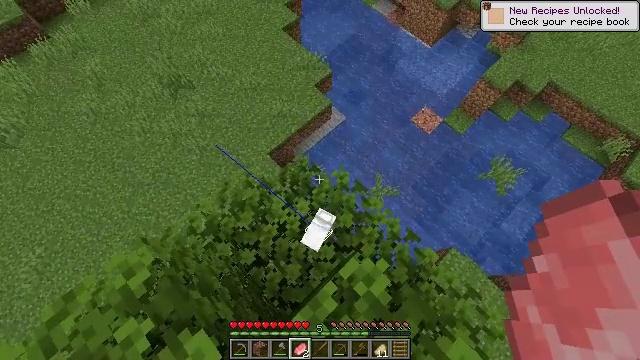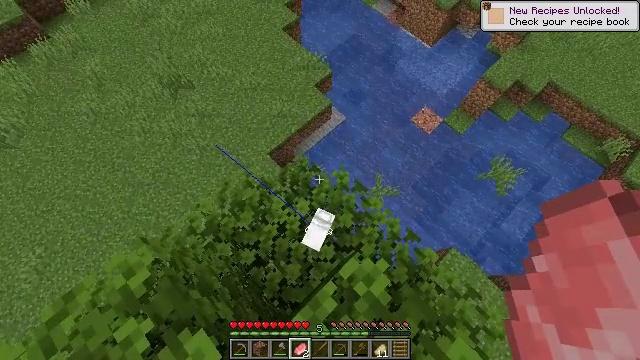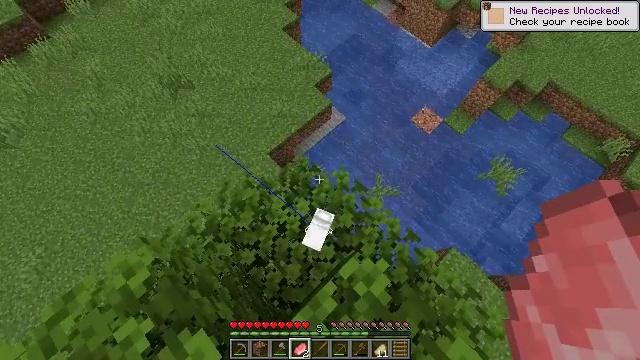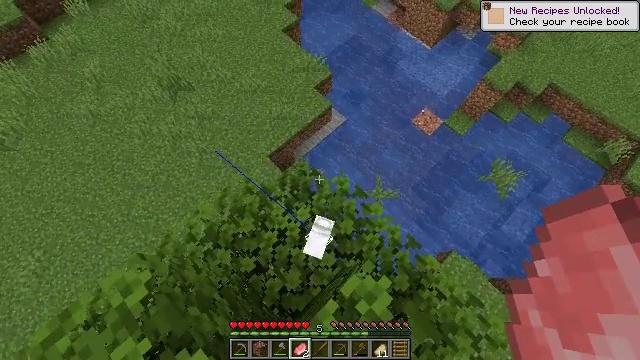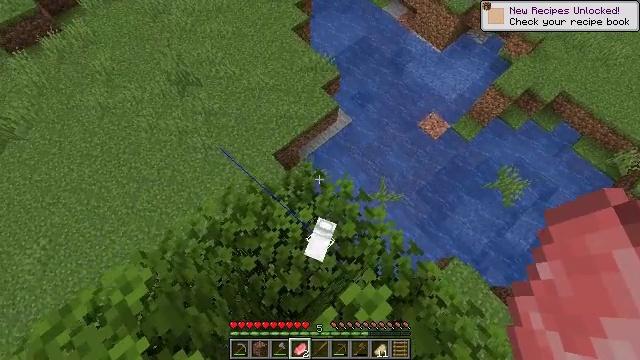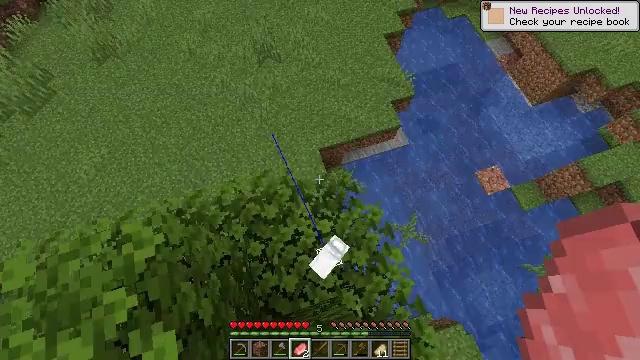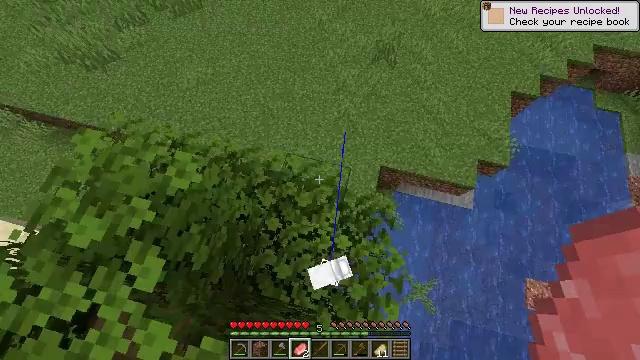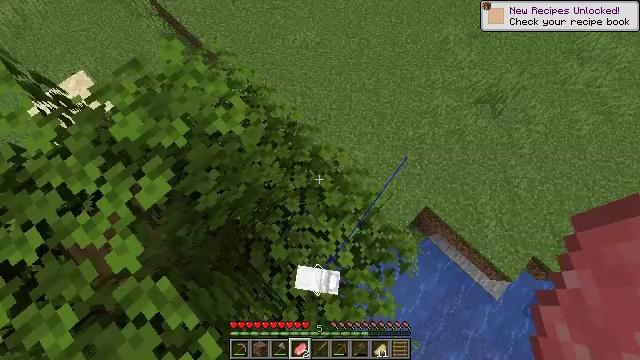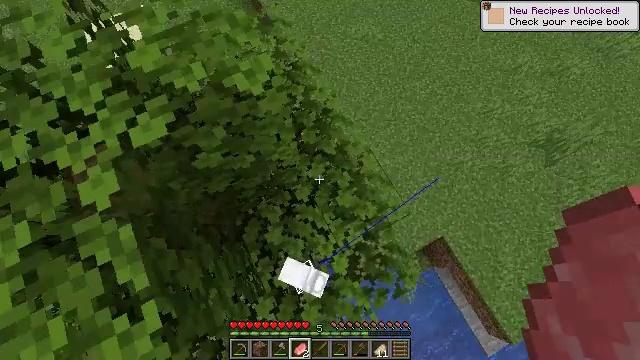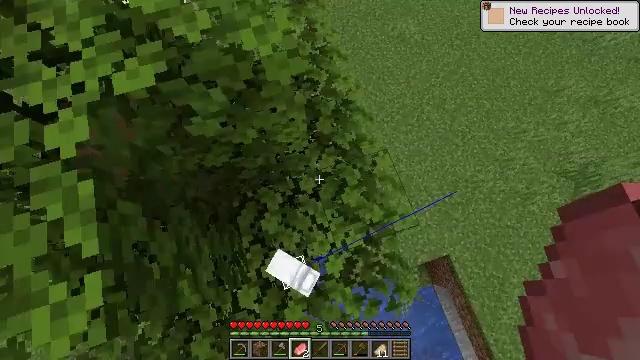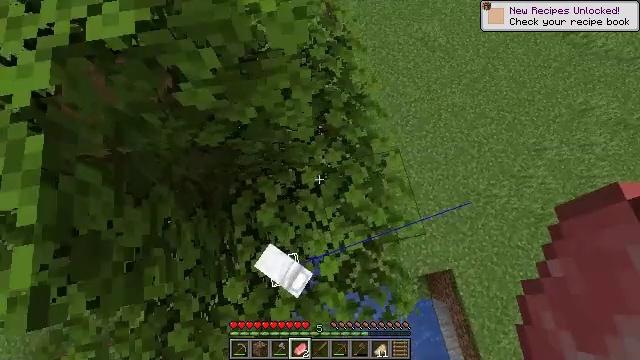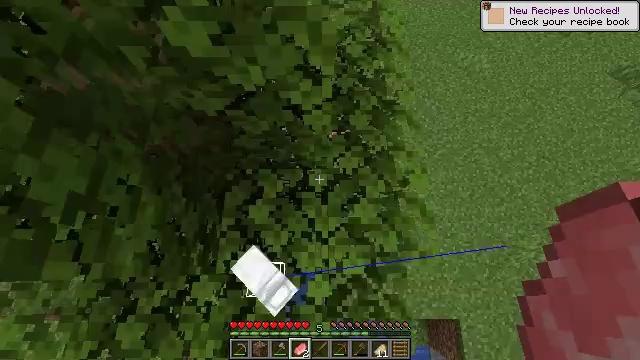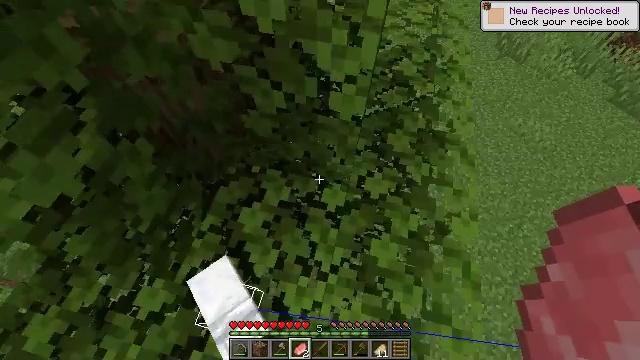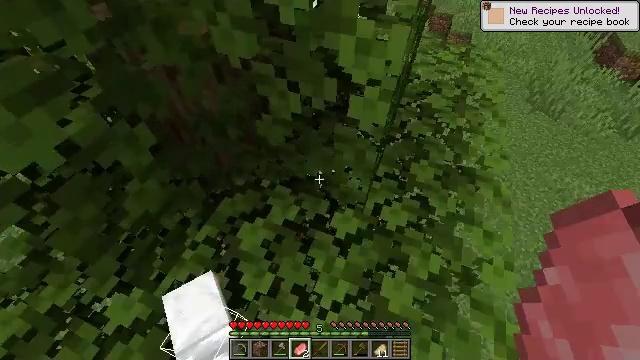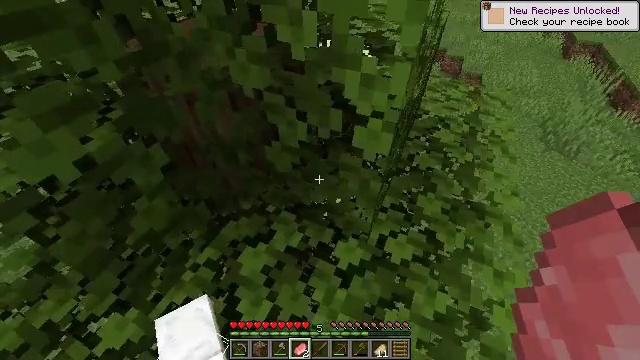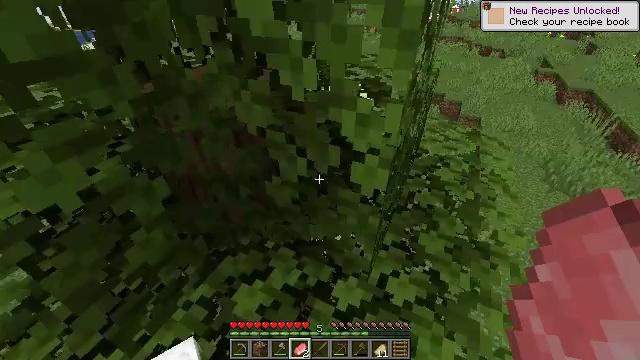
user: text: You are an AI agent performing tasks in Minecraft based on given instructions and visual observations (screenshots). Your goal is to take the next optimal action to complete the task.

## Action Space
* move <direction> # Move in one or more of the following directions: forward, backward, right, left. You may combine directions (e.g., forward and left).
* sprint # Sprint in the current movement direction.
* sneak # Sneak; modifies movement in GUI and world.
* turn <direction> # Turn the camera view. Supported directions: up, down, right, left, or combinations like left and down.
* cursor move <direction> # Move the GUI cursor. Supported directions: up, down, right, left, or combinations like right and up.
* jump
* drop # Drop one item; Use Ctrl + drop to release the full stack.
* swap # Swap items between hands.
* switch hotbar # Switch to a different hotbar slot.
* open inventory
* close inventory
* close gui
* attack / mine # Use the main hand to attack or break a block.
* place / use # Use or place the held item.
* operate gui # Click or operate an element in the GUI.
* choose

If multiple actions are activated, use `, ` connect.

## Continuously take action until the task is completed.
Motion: motion action
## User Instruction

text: Make an orange bed in the crafting table interface.
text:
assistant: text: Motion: no_op
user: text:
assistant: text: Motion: no_op
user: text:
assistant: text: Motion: move forward
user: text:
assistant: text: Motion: move forward, turn left
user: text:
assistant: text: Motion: move forward, turn left
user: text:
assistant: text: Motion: move forward, turn left
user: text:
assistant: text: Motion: turn left and down
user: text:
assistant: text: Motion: turn left and down
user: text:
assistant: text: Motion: turn left
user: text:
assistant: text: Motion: turn left
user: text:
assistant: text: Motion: turn left and up
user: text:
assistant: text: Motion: turn left and up
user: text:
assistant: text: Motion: turn left and up
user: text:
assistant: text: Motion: turn left and up
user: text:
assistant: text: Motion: turn left and up
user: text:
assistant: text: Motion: turn up
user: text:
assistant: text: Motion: turn up
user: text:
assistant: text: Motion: turn right and up
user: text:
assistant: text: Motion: turn right and up
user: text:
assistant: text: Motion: turn right and up
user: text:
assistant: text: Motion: no_op
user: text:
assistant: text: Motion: no_op
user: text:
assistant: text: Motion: no_op
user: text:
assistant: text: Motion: no_op
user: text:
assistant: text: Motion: no_op
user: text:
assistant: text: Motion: no_op
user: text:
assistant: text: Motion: no_op
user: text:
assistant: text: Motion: no_op
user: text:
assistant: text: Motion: no_op
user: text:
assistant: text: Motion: no_op